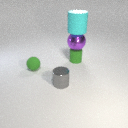
small green rubber cylinder below large purple metal sphere